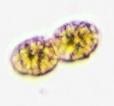
Label: Margalefidinium